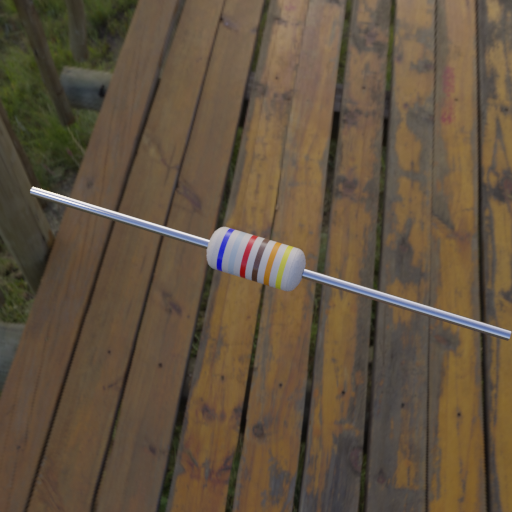
Resistor colour bands (in order): blue, silver, red, brown, orange, yellow